Field crop: maize
Growth stage: 2
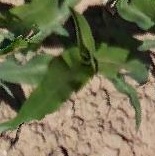
Species: maize